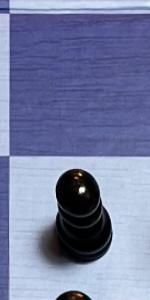
Label: Pawn_Black